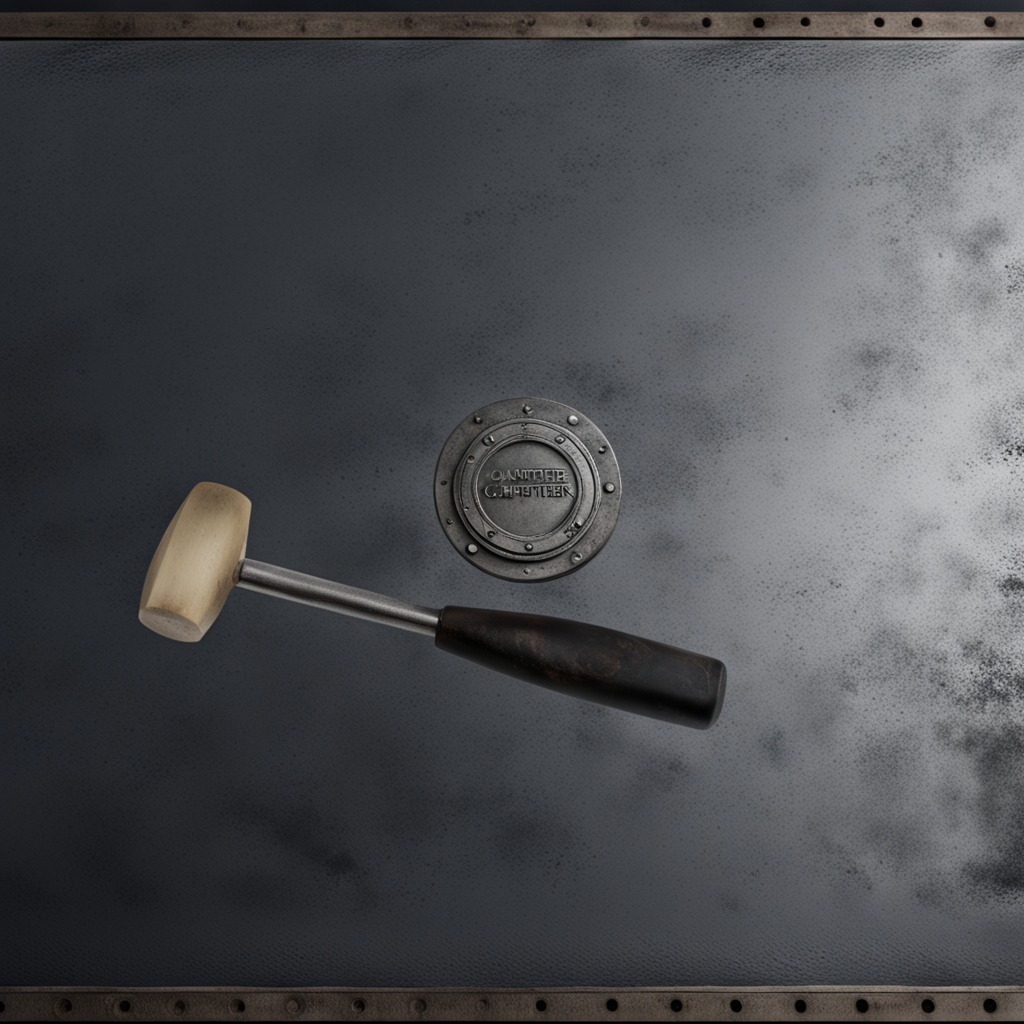
A hammer is lying on the cold steel table in a mining workshop.